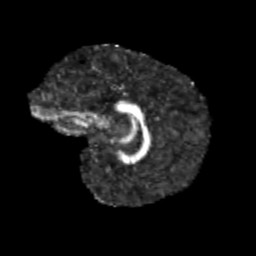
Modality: FA
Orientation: sagittal
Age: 10
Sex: male
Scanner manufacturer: siemens
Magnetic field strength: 3 T
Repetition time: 3.8 s
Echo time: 0.07 s